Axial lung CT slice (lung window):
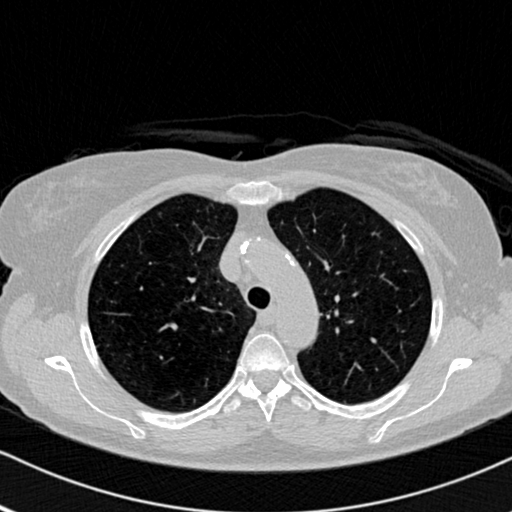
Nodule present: no